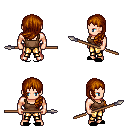
a pixel art fantasy rpg character, male body template, human, light skin, brown pirate shirt, gold greaves, brunette left-swept hairstyle, black slippers, spear, four views (front, back, left, right), 2x2 character sprite sheet, small pixel art, hard edges, no anti-aliasing